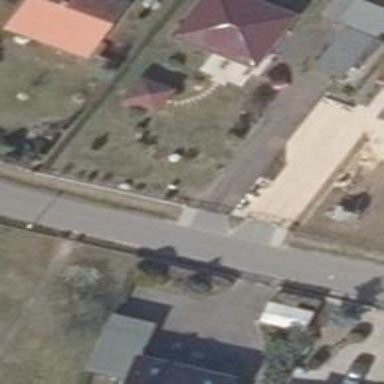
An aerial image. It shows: Driveway.